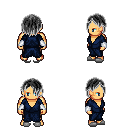
a pixel art fantasy rpg character, male body template, human, tanned skin, blue robe, gold greaves, gray bangs hairstyle, white cloth bracers, white slippers, four views (front, back, left, right), 2x2 character sprite sheet, small pixel art, hard edges, no anti-aliasing